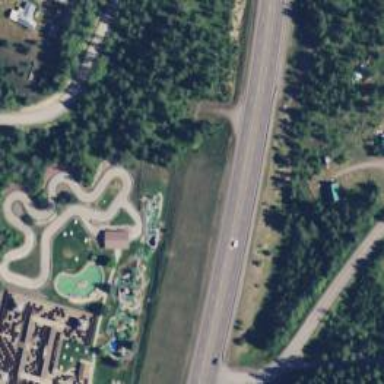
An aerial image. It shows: Trunk highway.